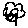
Label: flower